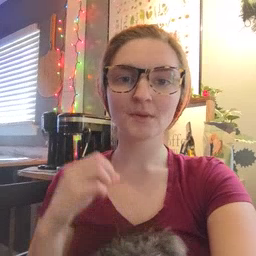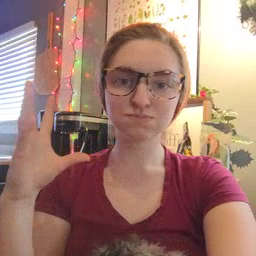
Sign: blow